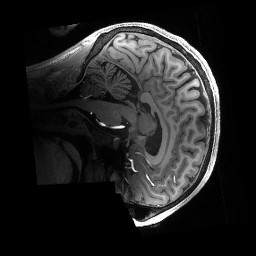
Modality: T1w
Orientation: sagittal
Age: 22
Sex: male